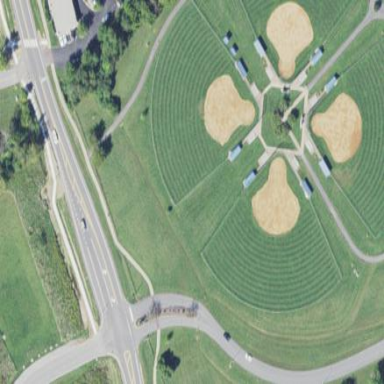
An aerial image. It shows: Baseball pitch for leisure and sports activities.